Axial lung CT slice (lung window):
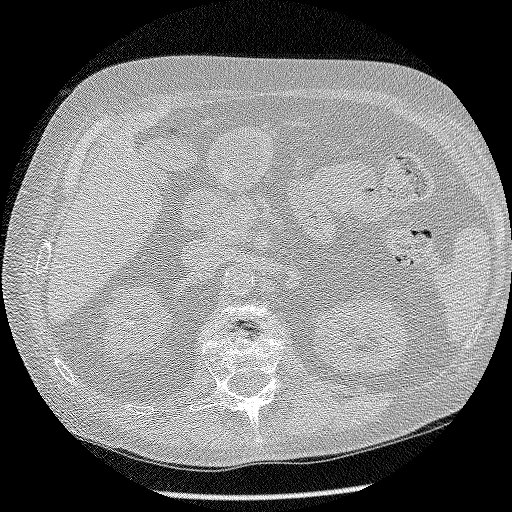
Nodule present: no